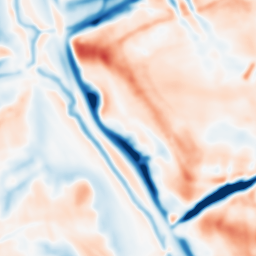
Category: multiscale
Decomposition family: dog_multiscale
Decomposition parameters: sigma_ratio: 1.4
n_scales: 5
base_sigma: 2
Upsampling method: edge_directed
Upsampling parameters: scale: 2
Upsampling scale: 2